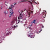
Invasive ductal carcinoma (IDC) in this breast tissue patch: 0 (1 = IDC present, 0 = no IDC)